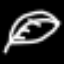
Label: leaf